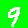
Digit: 9